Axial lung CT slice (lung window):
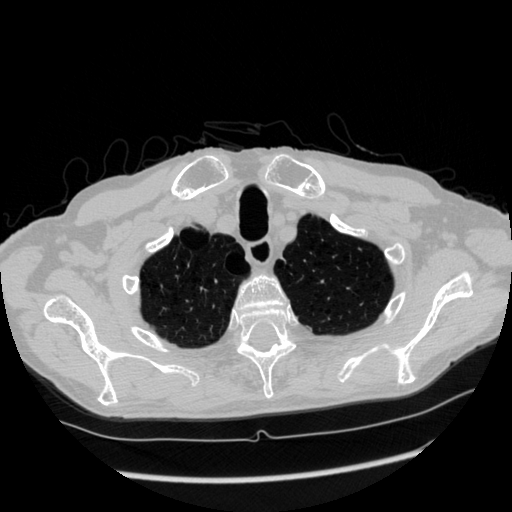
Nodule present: no